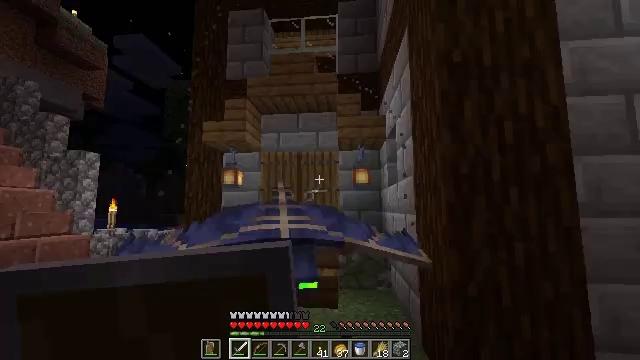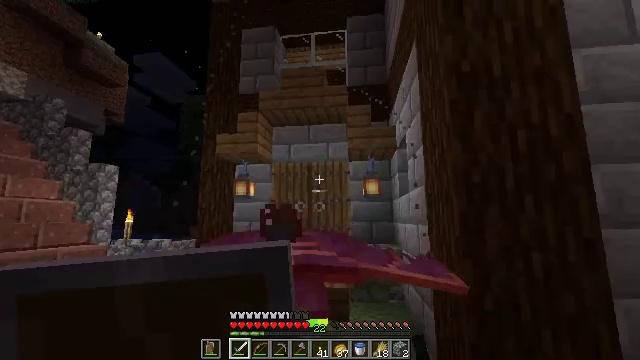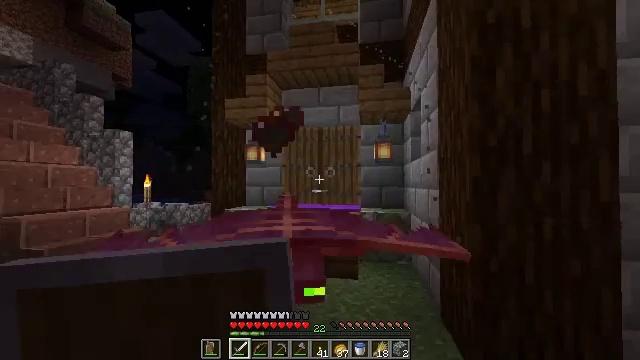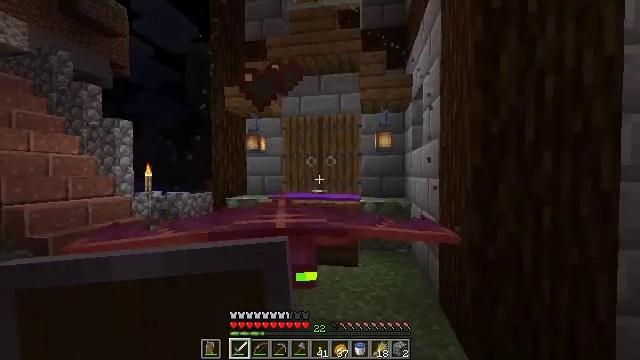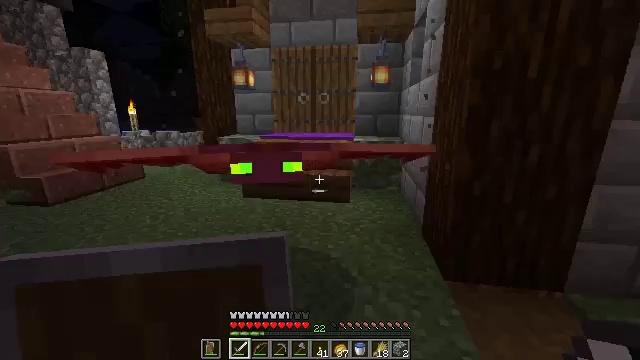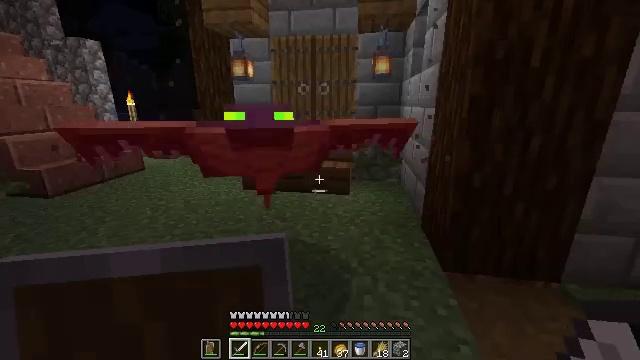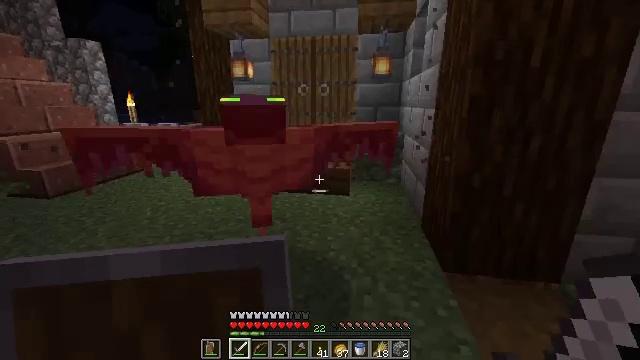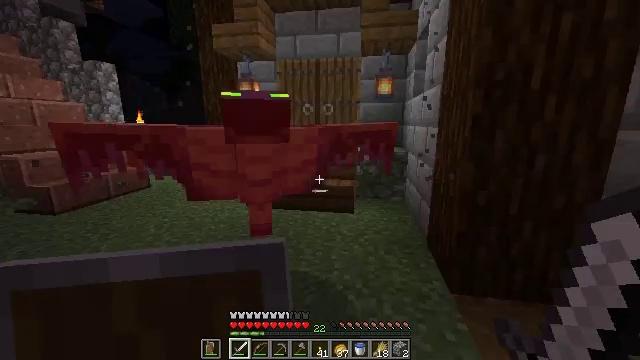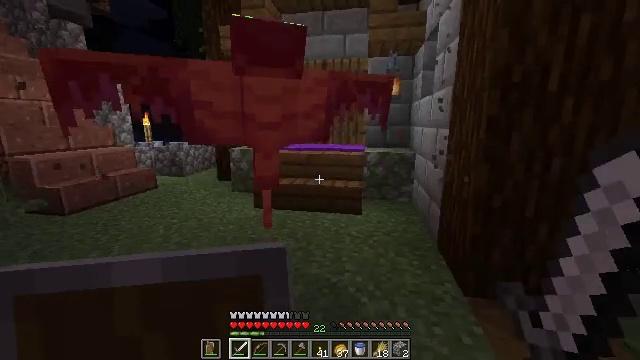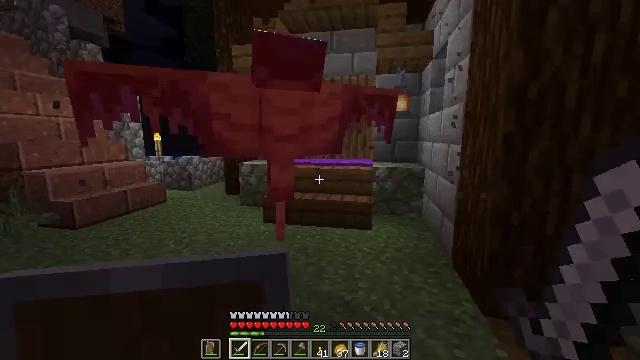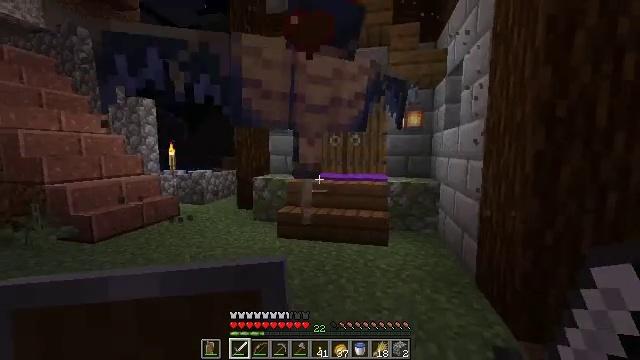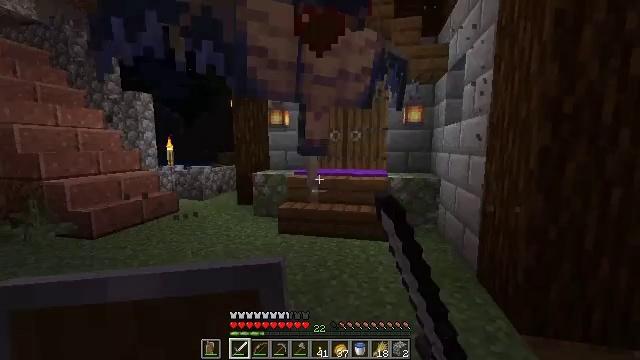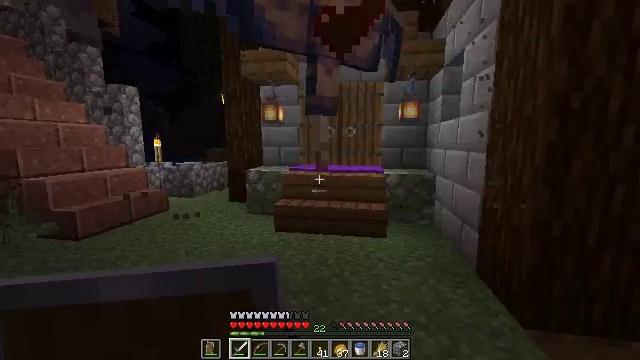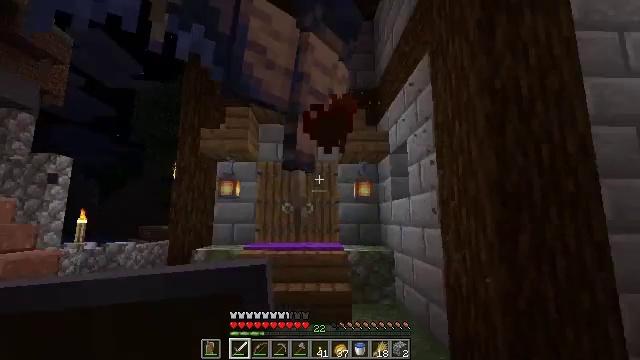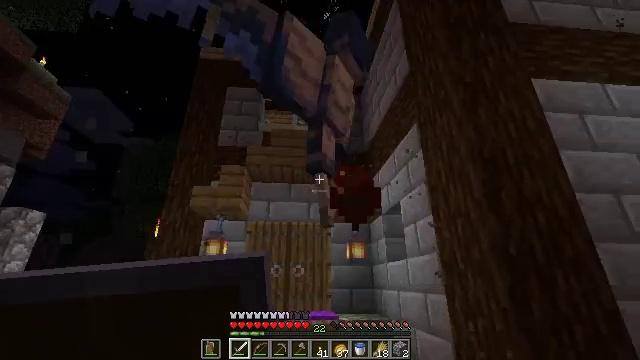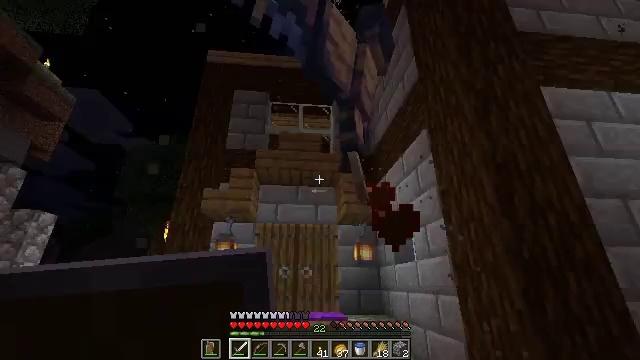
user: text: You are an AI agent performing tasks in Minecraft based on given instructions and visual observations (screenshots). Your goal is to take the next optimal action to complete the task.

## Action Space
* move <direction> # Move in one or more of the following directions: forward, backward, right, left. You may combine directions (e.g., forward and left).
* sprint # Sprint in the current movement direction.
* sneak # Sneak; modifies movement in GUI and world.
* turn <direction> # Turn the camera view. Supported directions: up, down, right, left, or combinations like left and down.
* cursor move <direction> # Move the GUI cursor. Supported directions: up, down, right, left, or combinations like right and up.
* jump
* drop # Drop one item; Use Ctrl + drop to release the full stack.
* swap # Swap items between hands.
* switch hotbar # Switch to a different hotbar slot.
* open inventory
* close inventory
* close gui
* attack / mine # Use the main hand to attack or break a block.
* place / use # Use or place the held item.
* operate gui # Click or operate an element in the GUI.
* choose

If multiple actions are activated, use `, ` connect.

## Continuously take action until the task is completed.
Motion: motion action
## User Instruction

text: Combat the phantom.
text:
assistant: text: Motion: turn left and up, attack / mine
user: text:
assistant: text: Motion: turn left and down, attack / mine
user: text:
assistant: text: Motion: turn down, attack / mine
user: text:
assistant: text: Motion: turn right and down, attack / mine
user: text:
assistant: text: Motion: turn down, attack / mine
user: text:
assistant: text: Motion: no_op
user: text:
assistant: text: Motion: turn up
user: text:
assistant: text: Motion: move left
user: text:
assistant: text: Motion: move left, turn up
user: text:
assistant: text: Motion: move left, turn left and up, attack / mine
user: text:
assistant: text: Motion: move forward and move left, turn down, attack / mine
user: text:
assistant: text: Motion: move forward and move left, turn right
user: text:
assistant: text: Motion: move left, turn right and up, attack / mine
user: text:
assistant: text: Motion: move back and move left, turn right and up, attack / mine
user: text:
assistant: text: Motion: move back and move left, attack / mine
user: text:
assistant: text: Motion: move back, turn right and up, attack / mine
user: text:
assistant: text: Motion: attack / mine
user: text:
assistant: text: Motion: turn up, attack / mine
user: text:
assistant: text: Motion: move forward, turn right and up, jump
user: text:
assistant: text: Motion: move forward, turn right and up, jump
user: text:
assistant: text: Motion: move forward, turn up, jump
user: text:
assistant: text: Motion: move forward, turn right and up, jump
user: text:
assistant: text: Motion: move forward, turn right and down, jump
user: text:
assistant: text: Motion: move forward, turn right and down, jump
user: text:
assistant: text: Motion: move forward, turn up, jump
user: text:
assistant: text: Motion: move forward, turn right, attack / mine, jump
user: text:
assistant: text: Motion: move forward, turn right and down, attack / mine
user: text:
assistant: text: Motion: move forward, turn right and up, attack / mine
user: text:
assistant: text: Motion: move forward, turn right and up, attack / mine
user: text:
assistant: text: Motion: move forward, turn left and up, attack / mine